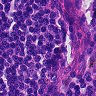
Metastatic tissue present: no